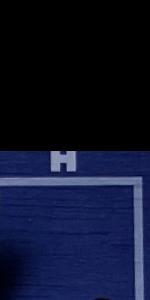
Label: Empty